Current action and preconditions to check: trajectory_clear

Your task: For each precondition in the list above, predict whether it will hold at this action.

Consider the current scene as observed from the mobile robot's camera, and analyze the predicted future states of all dynamic agents (e.g., people, animals, vehicles, or any moving entities) within the NEXT SECOND.

IMPORTANT: Only answer "very likely" if you are absolutely certain—based on strong, clear evidence—that a dynamic agent will violate the precondition in the predicted future state. Do NOT answer "very likely" for unlikely, ambiguous, or low-probability risks.

Ask yourself for each precondition: Is there a high probability, with clear and convincing evidence, that the predicted future states of any dynamic agent will interfere with the predicted future state of the currently executing action within the NEXT SECOND, causing that precondition to fail?

Assess the risk level based on these predictions. Use "likely" or "very likely" if motions create a clear risk of interference.

Use "neutral" or "improbable" if agents are nearby but their predicted paths are clearly diverging or non-conflicting.

Failure Risk Categories: "very improbable", "improbable", "neutral", "likely", "very likely"

Answer Format: Output ONLY the probability_of_failure value from these categories: "very improbable", "improbable", "neutral", "likely", "very likely"

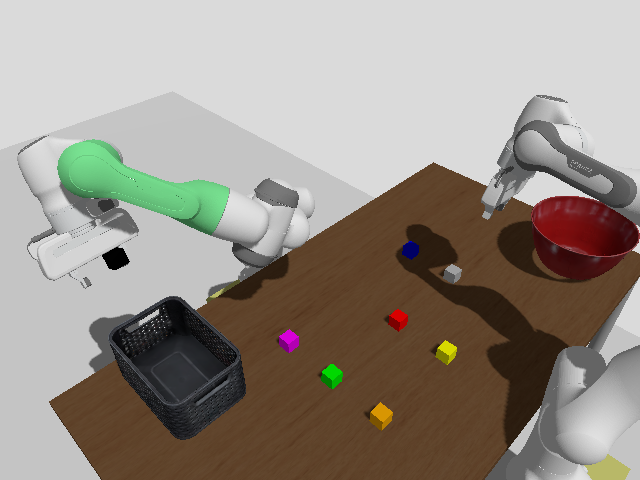

Answer: very improbable